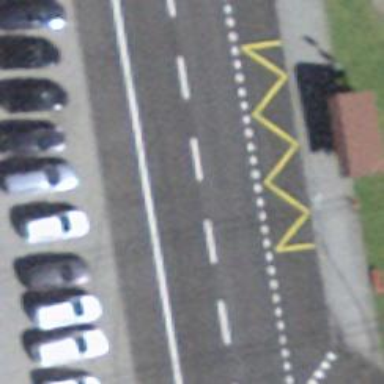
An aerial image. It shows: Bus stop equipped with public transport stop position.